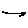
Label: line